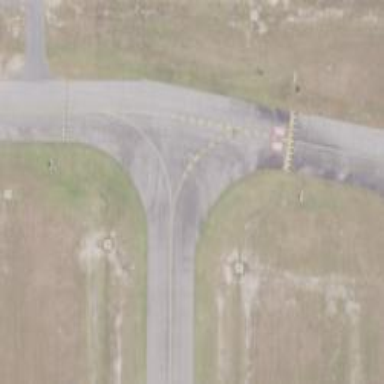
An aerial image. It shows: Image of taxiway at airport.